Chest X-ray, AP view. Patient: 62 years old, sex M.
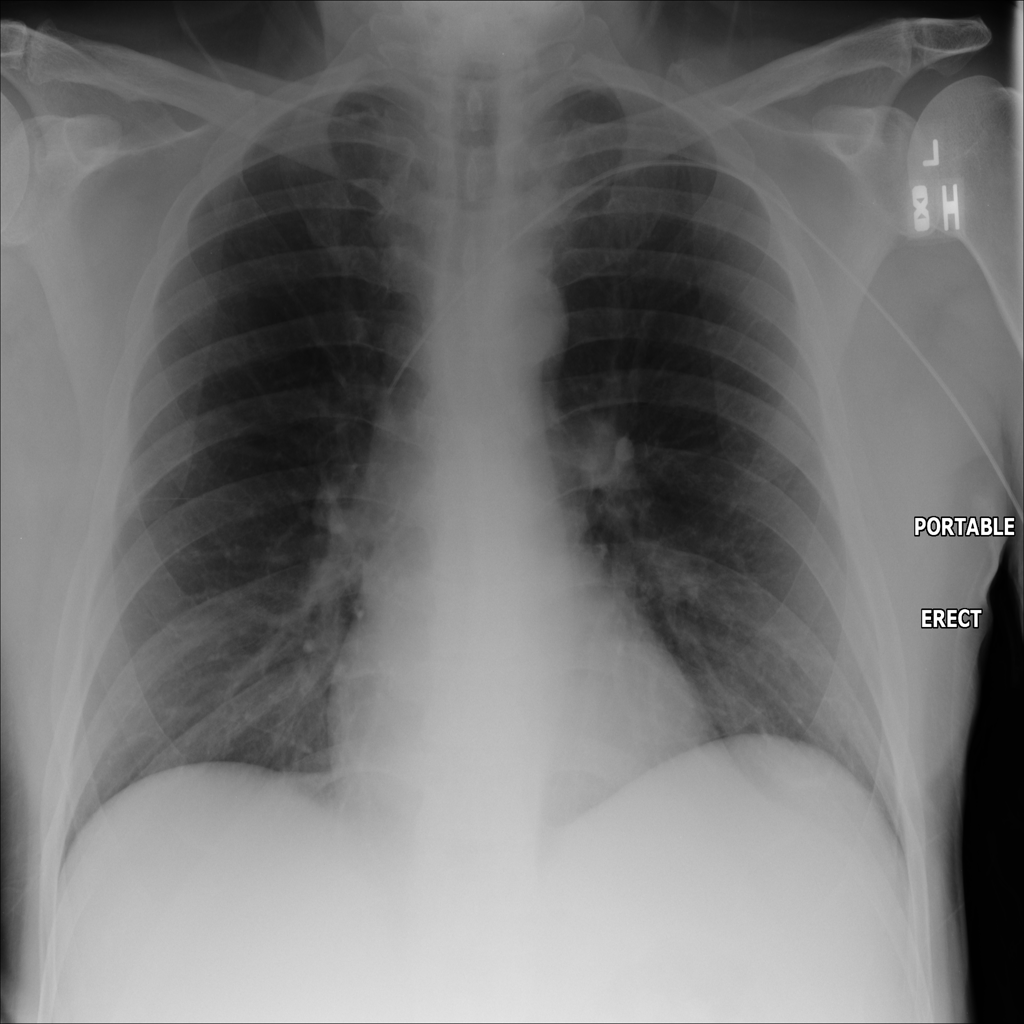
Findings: No Finding